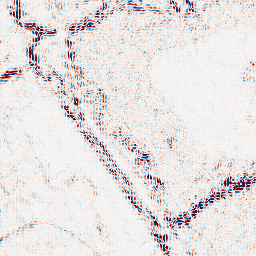
Category: wavelet
Decomposition family: wavelet_biorthogonal
Decomposition parameters: wavelet: bior3.5
level: 2
Upsampling method: bilinear
Upsampling parameters: scale: 4
Upsampling scale: 4